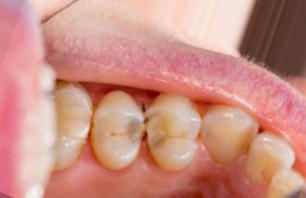
Condition: Caries